Question: When I press odd it shows true or false. How can Get values of array I'm trying to print odd value when i tap odd on segment or even values when i tap even , How can get this. I'm new in ios. Please help
'''
class ViewController: UIViewController, UITableViewDelegate,UITableViewDataSource {
@IBOutlet weak var tableView: UITableView!
@IBOutlet weak var segmentOutlet: UISegmentedControl!
let numberArray = Array(1...100)
var segmentIndex = 0
override func viewDidLoad() {
super.viewDidLoad()
// Do any additional setup after loading the view.
tableView.delegate = self
tableView.dataSource = self
}
@IBAction func segmentControl(_ sender: UISegmentedControl) {
tableView.reloadData()
}
func tableView(_ tableView: UITableView, numberOfRowsInSection section: Int) -> Int {
return numberArray.count
}
func tableView(_ tableView: UITableView, cellForRowAt indexPath: IndexPath) -> UITableViewCell {
let cell : TableViewCell = tableView.dequeueReusableCell(withIdentifier: "cell") as! TableViewCell
cell.numberLbl.text = String(numberArray[indexPath.row])
if segmentOutlet.selectedSegmentIndex == 1 {
cell.numberLbl.text = String(numberArray[indexPath.row] % 2 == 0)
}
if segmentOutlet.selectedSegmentIndex == 2 {
cell.numberLbl.text = String(numberArray[indexPath.row] % 2 == 1)
}
return cell
}
}
'''
my Simulator image:

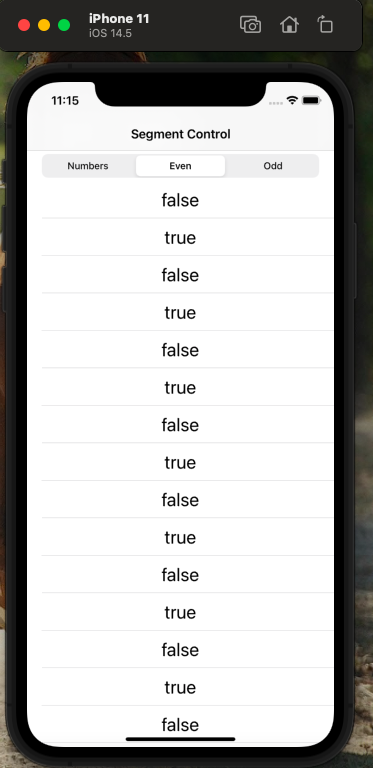
Answer: Your 'numberArray[indexPath.row] % 2 == 0' has a '==', which evaluates to true/false. It doesn't really make sense. Also, there's no need to check if the current 'indexPath.row' is odd or even... you're trying to display a list of even or odd numbers, so what does 'indexPath.row' have to do with that?
Instead, try making a second array, 'filteredArray'. This will be where the table view directly gets its data from.
'''
let numberArray = Array(1...100)
lazy var filteredArray: [Int] = { numberArray }() /// return 'numberArray' by default
'''
You can then update 'filteredArray' based on the 'selectedSegmentIndex'.
'''
@IBAction func segmentControl(_ sender: UISegmentedControl) {
switch sender.selectedSegmentIndex {
case 1: /// even numbers
filteredArray = numberArray.filter { $0 % 2 == 0}
case 2: /// odd numbers
filteredArray = numberArray.filter { $0 % 2 == 1}
default: /// all numbers
filteredArray = numberArray
}
tableView.reloadData()
}
'''
Finally, just read from 'filteredArray' in your data source methods.
'''
func tableView(_ tableView: UITableView, numberOfRowsInSection section: Int) -> Int {
return filteredArray.count /// use 'filteredArray'
}
func tableView(_ tableView: UITableView, cellForRowAt indexPath: IndexPath) -> UITableViewCell {
let cell: TableViewCell = tableView.dequeueReusableCell(withIdentifier: "cell") as! TableViewCell
cell.numberLbl.text = String(filteredArray[indexPath.row]) /// also use 'filteredArray'
return cell
}
'''